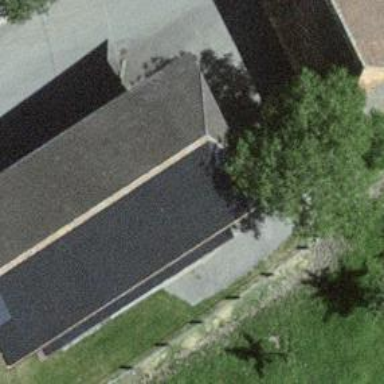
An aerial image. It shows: Shed.